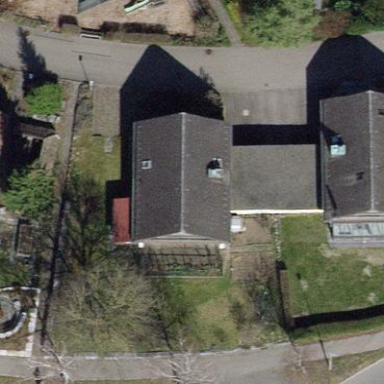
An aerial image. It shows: Building with tiled roof.